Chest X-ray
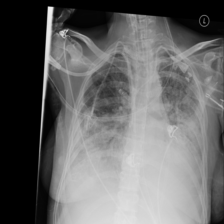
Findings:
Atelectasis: negative
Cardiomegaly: negative
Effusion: negative
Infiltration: positive
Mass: negative
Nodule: negative
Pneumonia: negative
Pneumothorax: negative
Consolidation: negative
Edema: negative
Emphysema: negative
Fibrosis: negative
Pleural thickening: negative
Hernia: negative